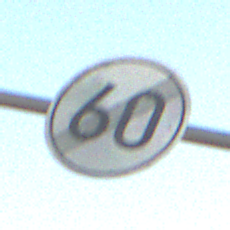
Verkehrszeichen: EndeGeschwindigkeit60
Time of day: SunriseSunset
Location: Outdoor (Nature)
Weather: PartlyCloudy
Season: NotSpecified
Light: Natural